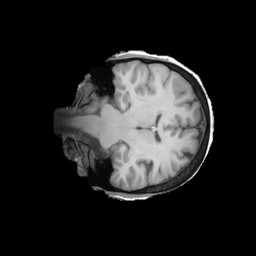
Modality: T1w
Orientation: coronal
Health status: ill
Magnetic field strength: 3 T